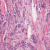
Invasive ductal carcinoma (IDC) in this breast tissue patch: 1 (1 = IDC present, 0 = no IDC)